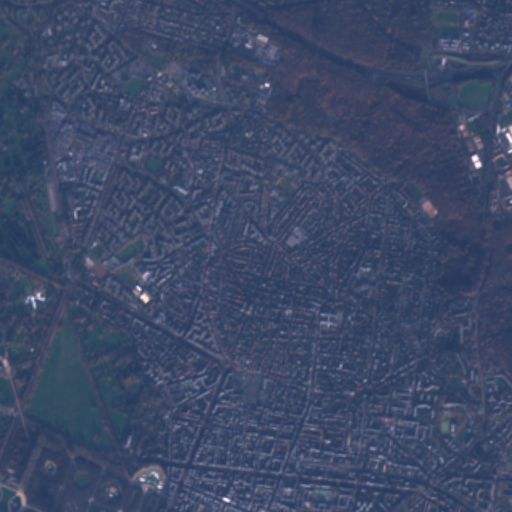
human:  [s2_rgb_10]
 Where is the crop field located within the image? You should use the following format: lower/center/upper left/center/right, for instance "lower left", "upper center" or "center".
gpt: The crop field is located in the center left of the image.
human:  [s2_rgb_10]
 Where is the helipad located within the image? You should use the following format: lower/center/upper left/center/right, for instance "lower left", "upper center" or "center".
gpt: The helipad is located in the upper center of the image.
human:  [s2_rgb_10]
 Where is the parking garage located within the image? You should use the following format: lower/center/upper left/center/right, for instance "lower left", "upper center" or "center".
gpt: The parking garage is located in the upper left of the image.
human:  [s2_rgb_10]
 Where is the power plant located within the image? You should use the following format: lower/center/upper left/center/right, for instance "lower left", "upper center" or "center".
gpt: The power plant is located in the center left of the image.
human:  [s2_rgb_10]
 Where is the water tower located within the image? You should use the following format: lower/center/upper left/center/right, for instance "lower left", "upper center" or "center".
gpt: The water tower is located in the upper right of the image.
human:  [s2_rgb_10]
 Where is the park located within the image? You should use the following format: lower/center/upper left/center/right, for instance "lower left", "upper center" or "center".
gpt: There is no park in the image.